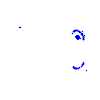
Particle: pion